Question: The X axis seems inverted in my OpenGL test program...
The red cube is placed at (0,0,0), the white one at (0,0,1) and the blue one at (1,0,0), and yet it appears at the left of the red cube.

I used <URL> for the projection/view matrix, so I don't think it comes from there... Is there any OpenGL parameter that might do that?
Here is an example of the matrices when the camera is at (1.57, 4.54, -1.23) with 6.09rad as horizontal angle and -0.97rad as vertical angle :
'''
1.34 0 0 0
0 1.79 0 0
0 0 -1 -1
0 0 -0.02 0
'''
'''
-0.98 -0.15 0.1 0
-2.14 0.56 0.82 0
-0.18 0.81 -0.55 0
1.32 -1.31 -4.59 1
'''
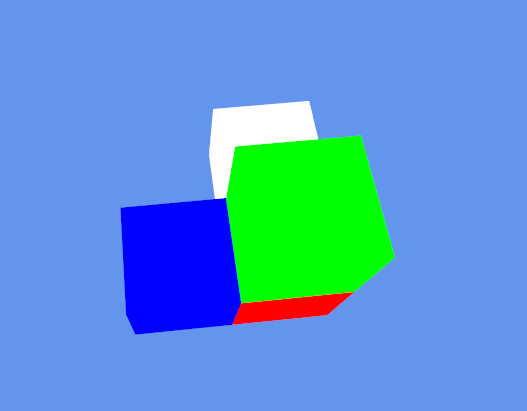
Answer: This is just a natural result of the camera position you are using.
Picture a standard right-handed coordinate system:
'''
|y
|
|
|________x
/
/
/z
'''
In this sketch, x goes from left to right, y from bottom to top, and z towards us.
This means that if you used a camera position with a z-value, this camera would see the xy-plane in the orientation that corresponds to this sketch. Which in turn means that points with larger x-values are to the right of points with smaller x-values.
Now, if you use a camera position with a z-value, which is the case in your example, this whole thing turns around. The coordinate system viewed from the camera now looks more like this:
'''
y|
| /z
| /
x_______|/
'''
As you can see, from this vantage point, the x-axis now goes from right to left, which means that points with larger x-values are now left of points with smaller x-values.
This is exactly what your rendering shows. The blue cube has larger x-coordinates than the red cube, so it shows up on the left of the red cube when viewed from this direction.